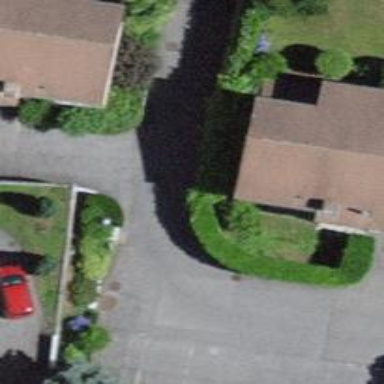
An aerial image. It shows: Living street.